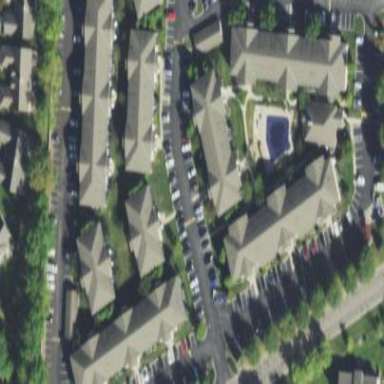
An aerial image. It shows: Residential area within neighborhood.